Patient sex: M
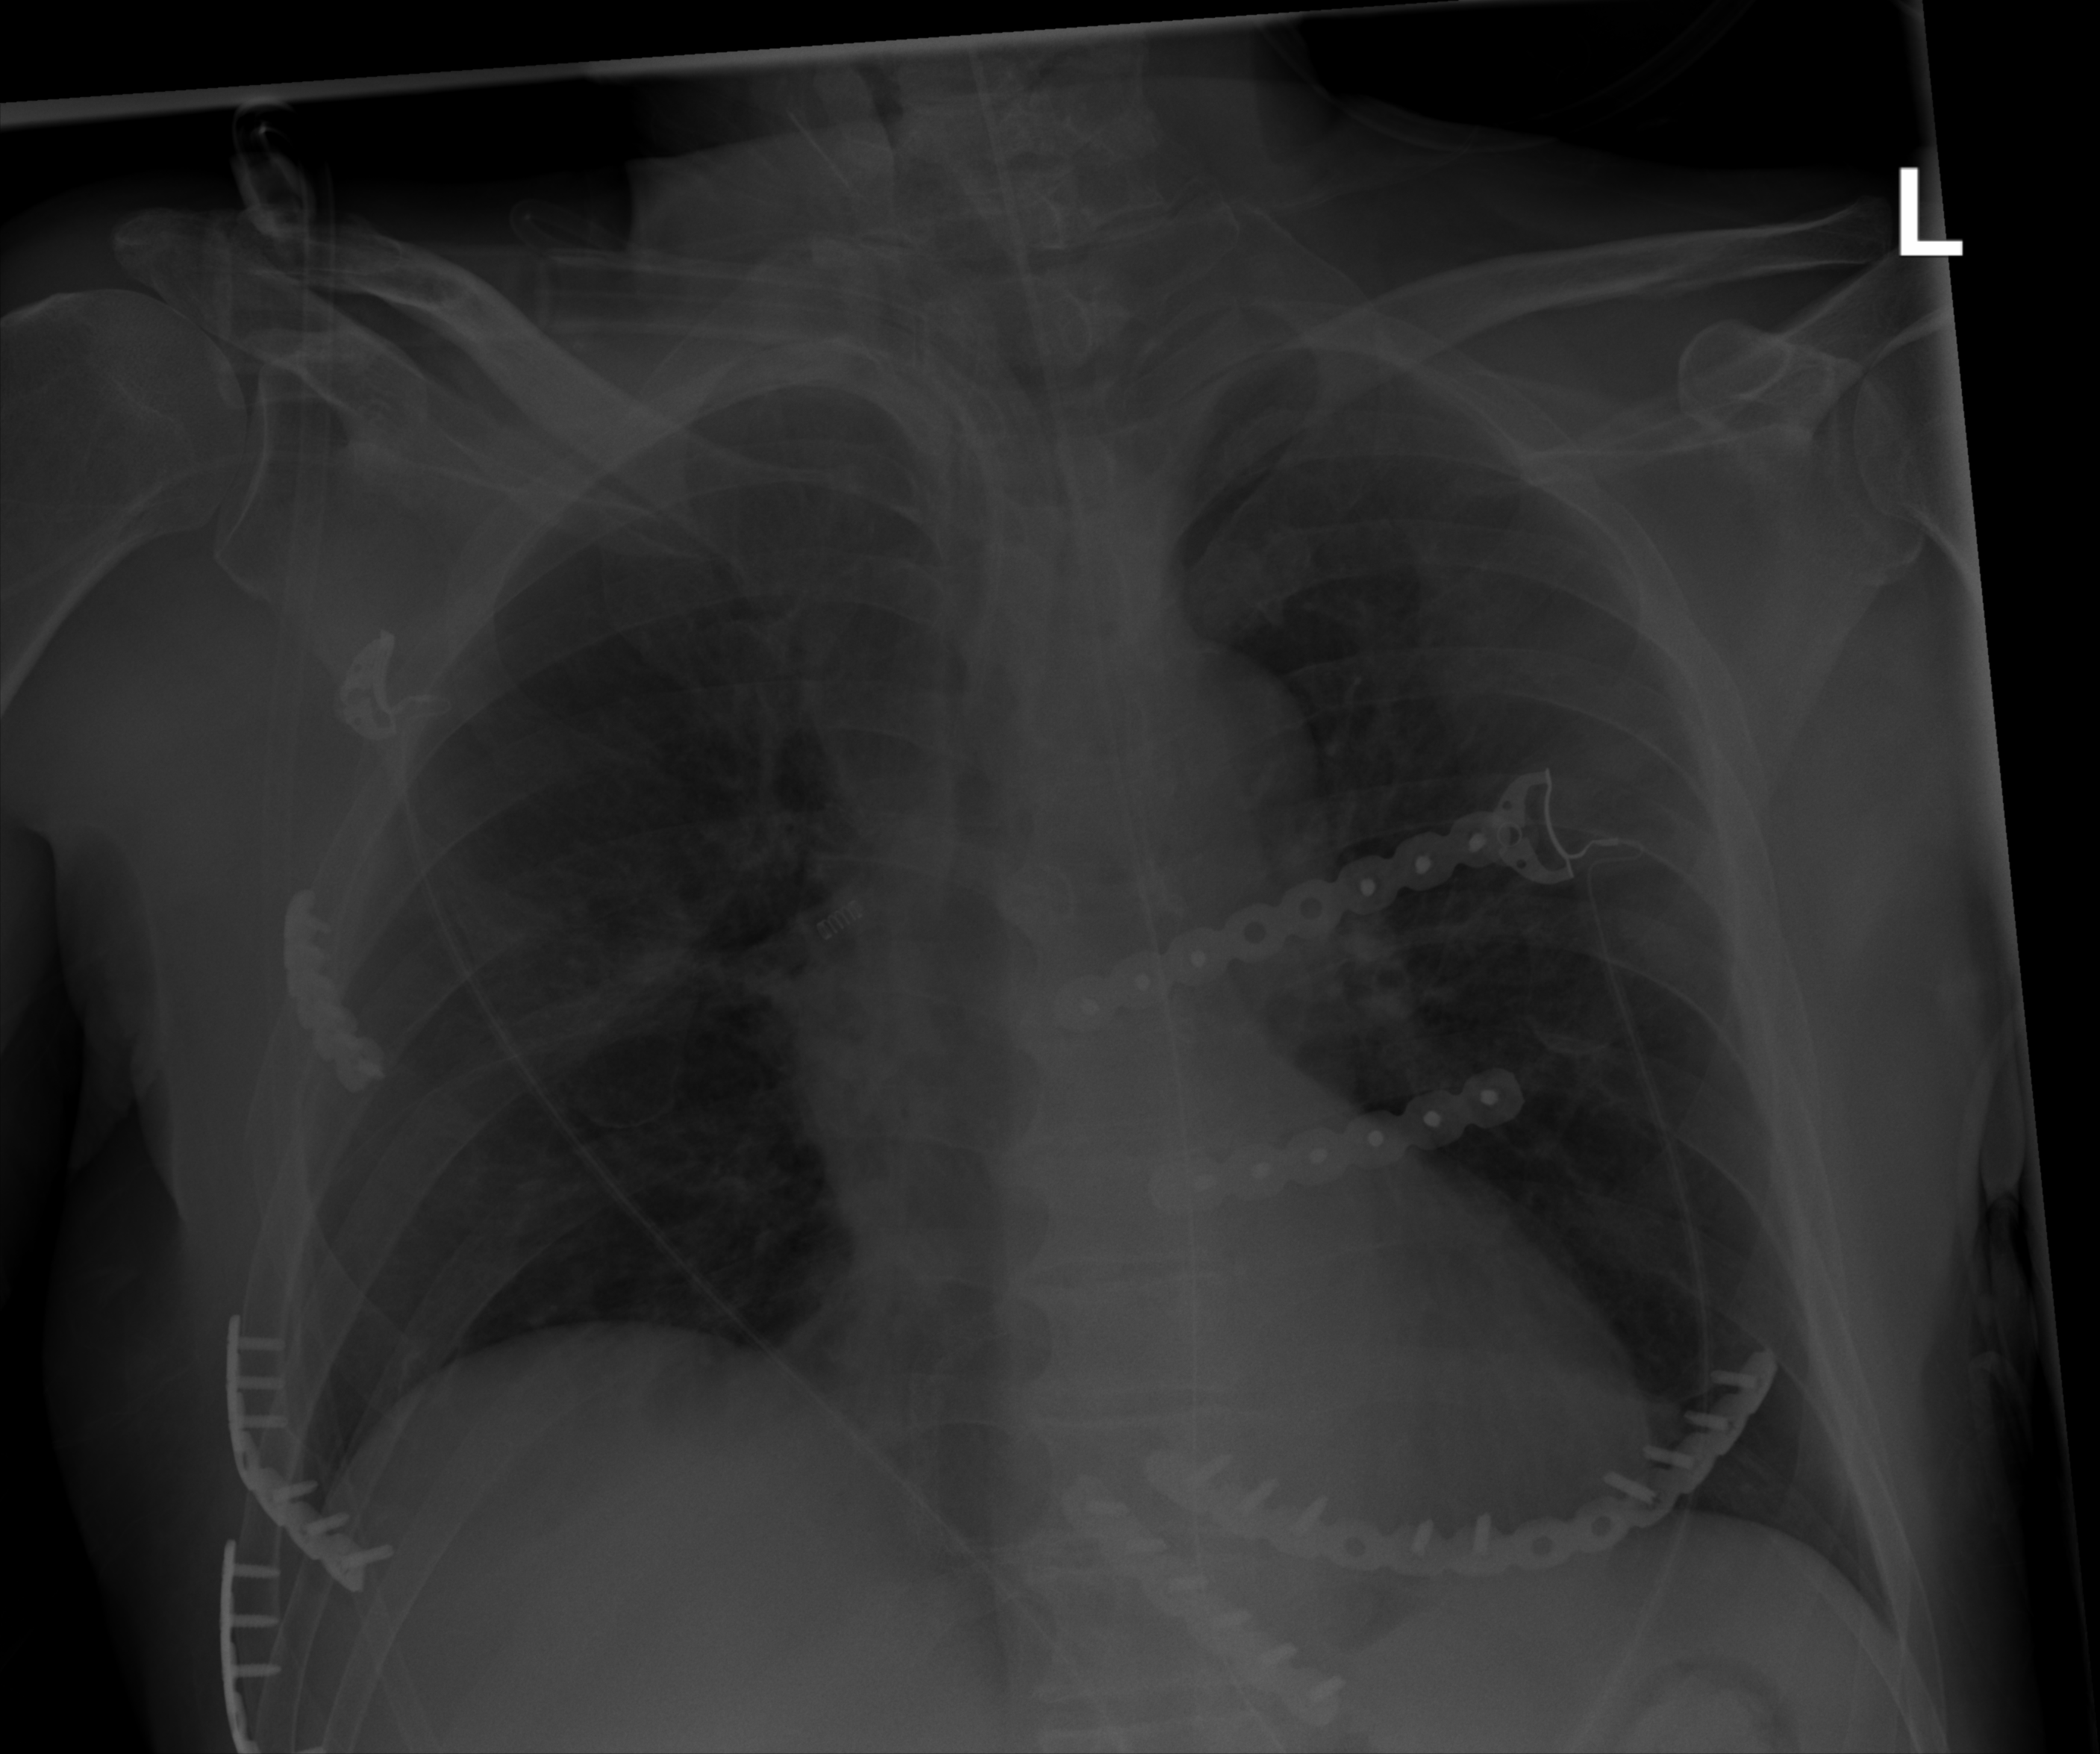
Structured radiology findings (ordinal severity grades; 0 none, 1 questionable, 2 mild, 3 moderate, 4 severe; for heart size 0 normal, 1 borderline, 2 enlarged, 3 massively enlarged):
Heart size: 1
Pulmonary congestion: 2
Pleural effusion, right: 0
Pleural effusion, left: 0
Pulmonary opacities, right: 0
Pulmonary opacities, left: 0
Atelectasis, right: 0
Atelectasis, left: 0